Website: home-depot
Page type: billing-address
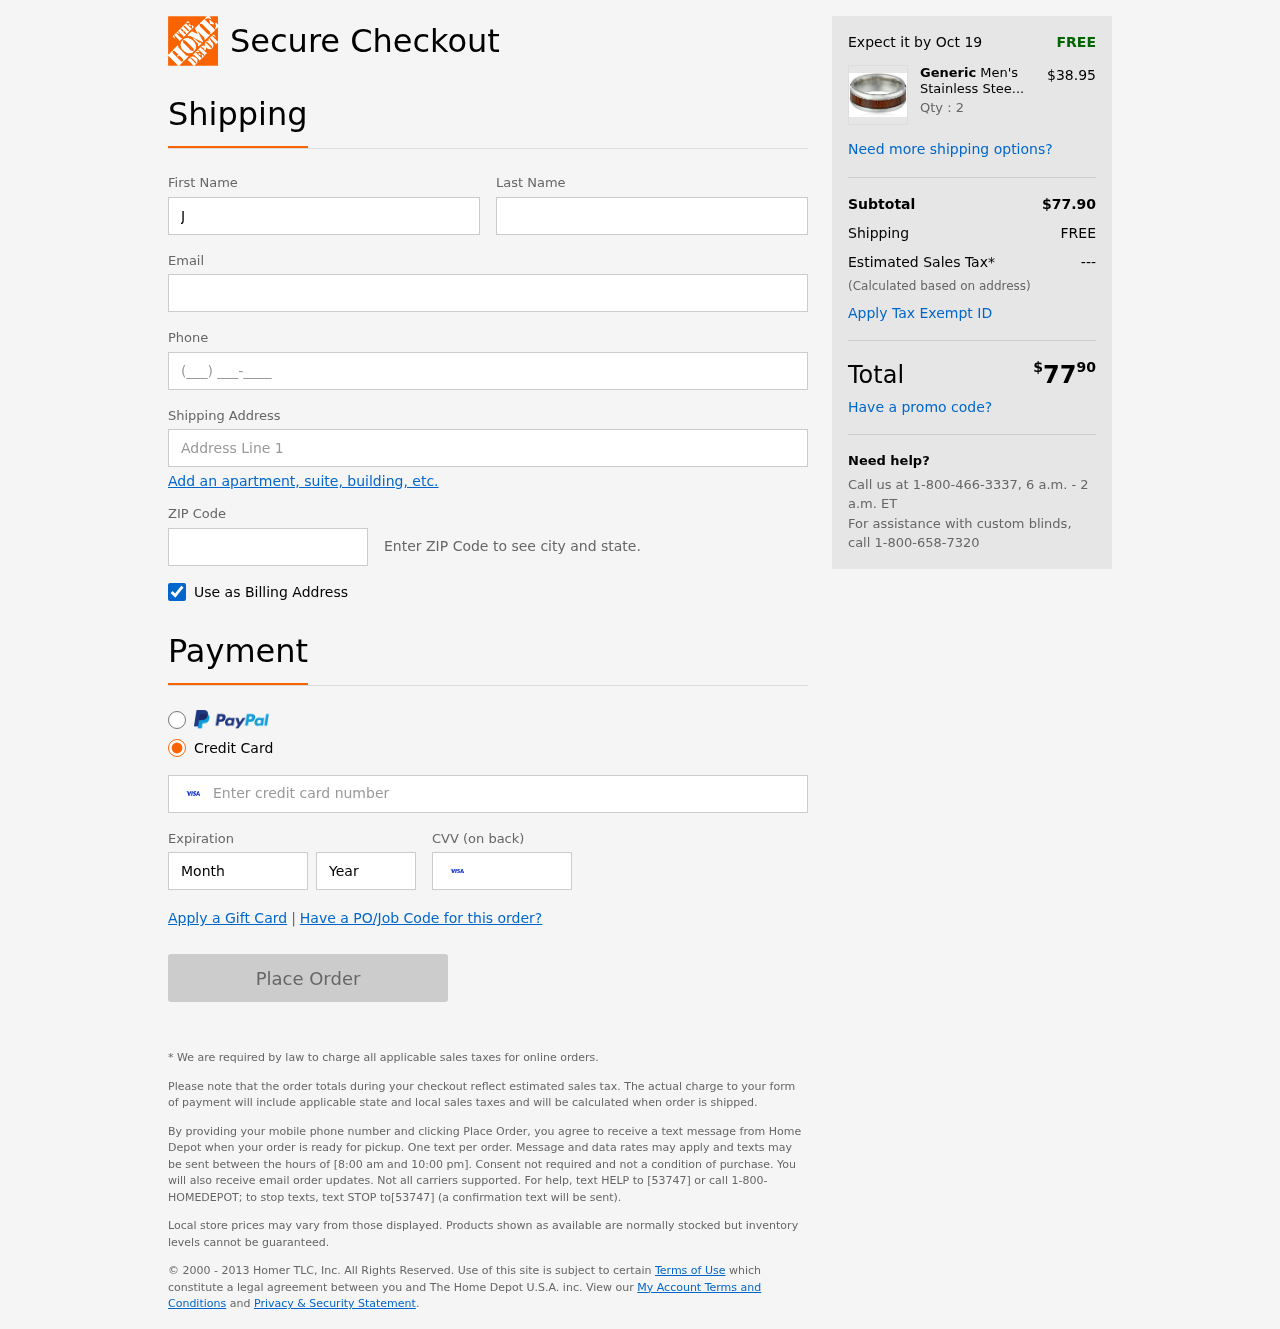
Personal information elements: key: PII_FIRSTNAME
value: Joshua
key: PII_LASTNAME
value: Thompson
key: PII_EMAIL
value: joshua_thompson@hotmail.com
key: PII_PHONE
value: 5493683213
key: PII_STREET
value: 128 Jennifer Union Suite 948
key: PII_POSTCODE
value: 87045
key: PII_CARD_NUMBER
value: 4877 9334 3998 6062
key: PII_CARD_EXPIRY_MONTH
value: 10
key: PII_CARD_CVV
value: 847
Product elements: key: PRODUCT1_BRAND
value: Generic
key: PRODUCT1_NAME
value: Men's Stainless Steel Light Wooden Inlay Ring, Size 11
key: PRODUCT1_PRICE
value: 38.95
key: PRODUCT1_QUANTITY
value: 2
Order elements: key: ORDER_DELIVERY_DATE
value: Oct 19
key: ORDER_SUBTOTAL
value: $77.90
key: ORDER_SHIPPING_COST
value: FREE
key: ORDER_TAX
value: ---
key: ORDER_TOTAL2
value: $7790